Question: When i writing: "System.W...", the intellisence isn't show me "System.Web" why?

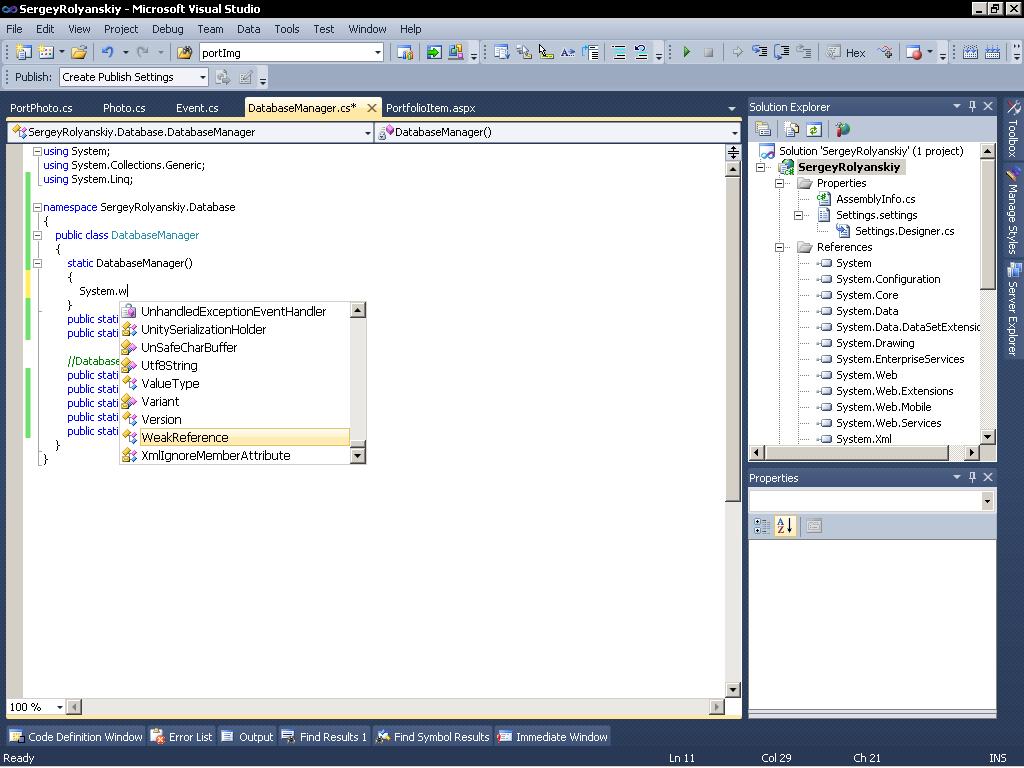
Answer: When i switch Build Action(of file *.cs) from "Content" to "Compile", my program began to work.